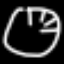
Label: clock